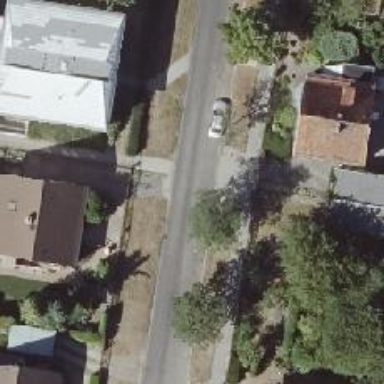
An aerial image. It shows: Compacted driveway that serves as service road.